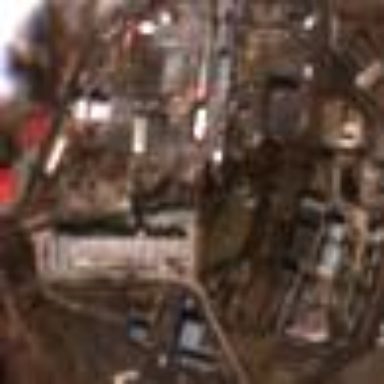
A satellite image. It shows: Industrial area.